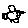
Label: bird